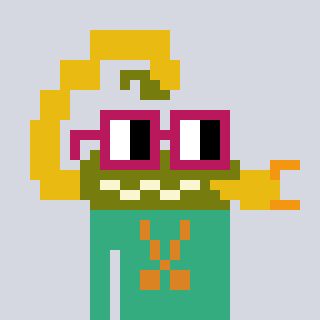
a pixel art character with square dark red glasses, a scorpion-shaped head and a teal-colored body on a cool background